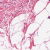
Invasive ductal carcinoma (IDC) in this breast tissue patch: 0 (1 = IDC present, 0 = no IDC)